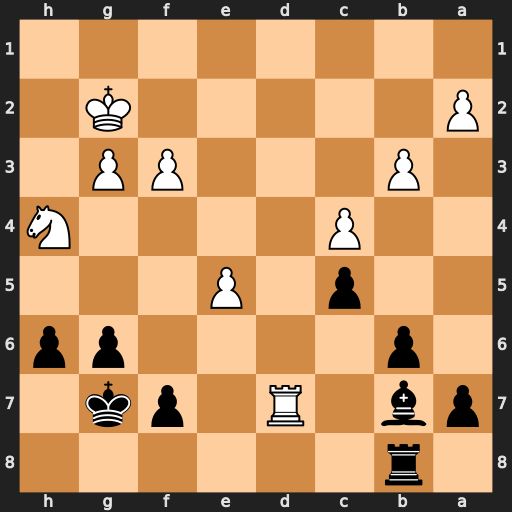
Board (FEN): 1r6/pb1R1pk1/1p4pp/2p1P3/2P4N/1P3PP1/P5K1/8
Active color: b
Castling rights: -
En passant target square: -
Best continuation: Bc8 Rxa7 g5 Kf2 gxh4